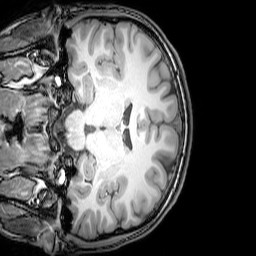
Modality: T1w
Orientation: coronal
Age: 23
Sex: male
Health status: healthy
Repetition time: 0.081 s
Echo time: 0.037 s